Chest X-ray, AP view. Patient: 23 years old, sex F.
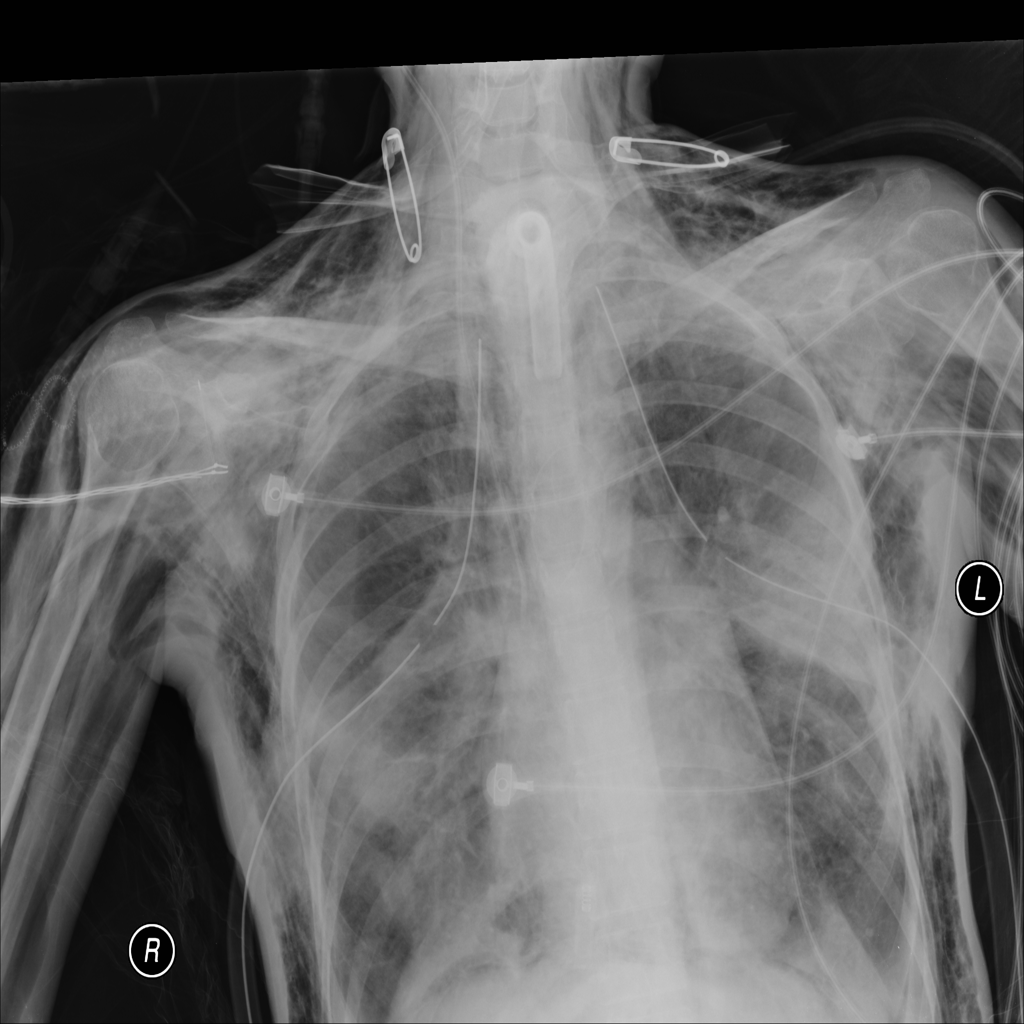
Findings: Emphysema